Question: I'm writing a program that removes an overlay from a png image using the mask (the overlay image)
having image 1 and 2 I want to achive image 3.
I have tried using lockbits and tried many things but I can't do the math right I think
rgbValues is the byte array of overlay and rgbValues2 is the byte array of given image.
'''
for (int counter = 0; counter < rgbValues.Length; counter ++)
{
int x = (counter / 4) * 4;
if (rgbValues[x + 3] != 0)
{
if (rgbValues[x + 3] == rgbValues2[x + 3])
{
rgbValues2[counter] = 0;
}
else
{
float a1 = (float)rgbValues[counter];
float a2 = (float)rgbValues2[counter] ;
float b1 = (float)rgbValues[x + 3];
float b2 = (float)rgbValues2[x + 3];
rgbValues2[counter] = (byte)(2 * a2- a1);
}
}
}
'''

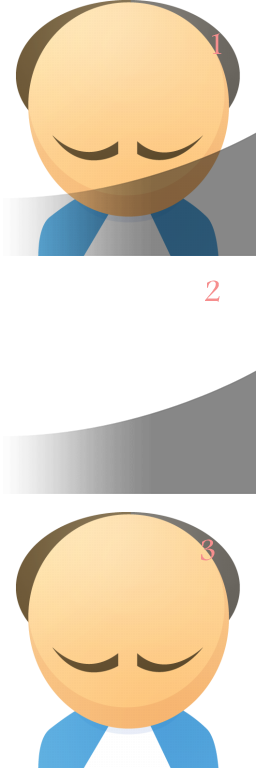
Answer: I've tried this with your sample Images, although they are composed in the same big image and looks like it works. The following code doesn't use 'LockBits' for simplicity, it just gives you the idea, that is how to calculate the base color (in the third image) from the blend color (in the second image) and the result color (in the first image):
'''
public Image ExtractBaseImage(Bitmap resultImage, Bitmap blendImage) {
Bitmap bm = new Bitmap(resultImage.Width, resultImage.Height);
for (int i = 0; i < resultImage.Width; i++) {
for (int j = 0; j < resultImage.Height; j++) {
Color resultColor = resultImage.GetPixel(i, j);
Color blendColor = blendImage.GetPixel(i, j);
if (blendColor.A == 0) bm.SetPixel(i, j, resultColor);
else if(blendColor != resultColor){
float opacity = blendColor.A / 255f;
int r = Math.Max(0,Math.Min(255,(int) ((resultColor.R - (opacity) * blendColor.R) / (1-opacity))));
int g = Math.Max(0,Math.Min(255,(int)((resultColor.G - (opacity) * blendColor.G) / (1-opacity))));
int b = Math.Max(0,Math.Min(255,(int)((resultColor.B - (opacity) * blendColor.B) / (1-opacity))));
bm.SetPixel(i,j,Color.FromArgb(r,g,b));
}
}
}
return bm;
}
'''
Usage: Suppose the images are numbered as you did to the images posted in your question, we have 'image1', 'image2', 'image3' variables:
'''
image3 = ExtractBaseImage((Bitmap)image1, (Bitmap)image2);
'''